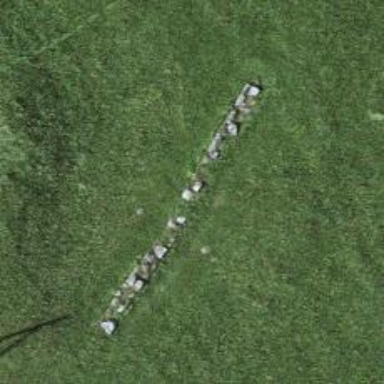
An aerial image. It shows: Dry stone wall barrier.